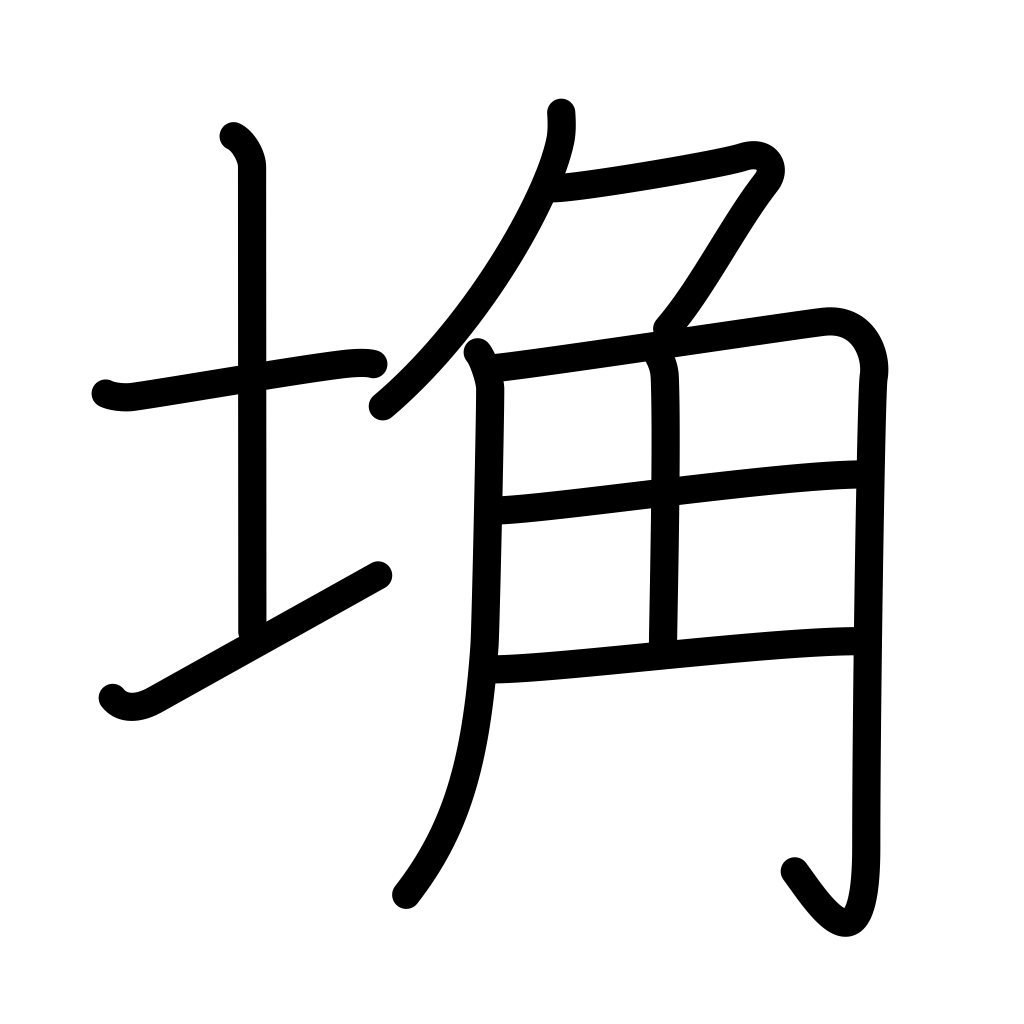
Meaning: barren land